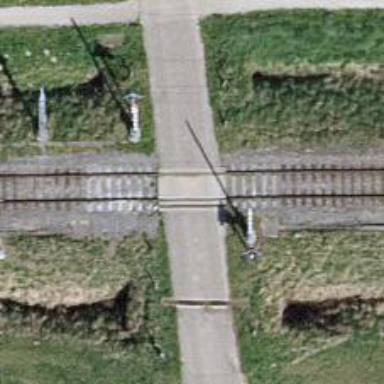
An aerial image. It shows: Railway level crossing.